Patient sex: M
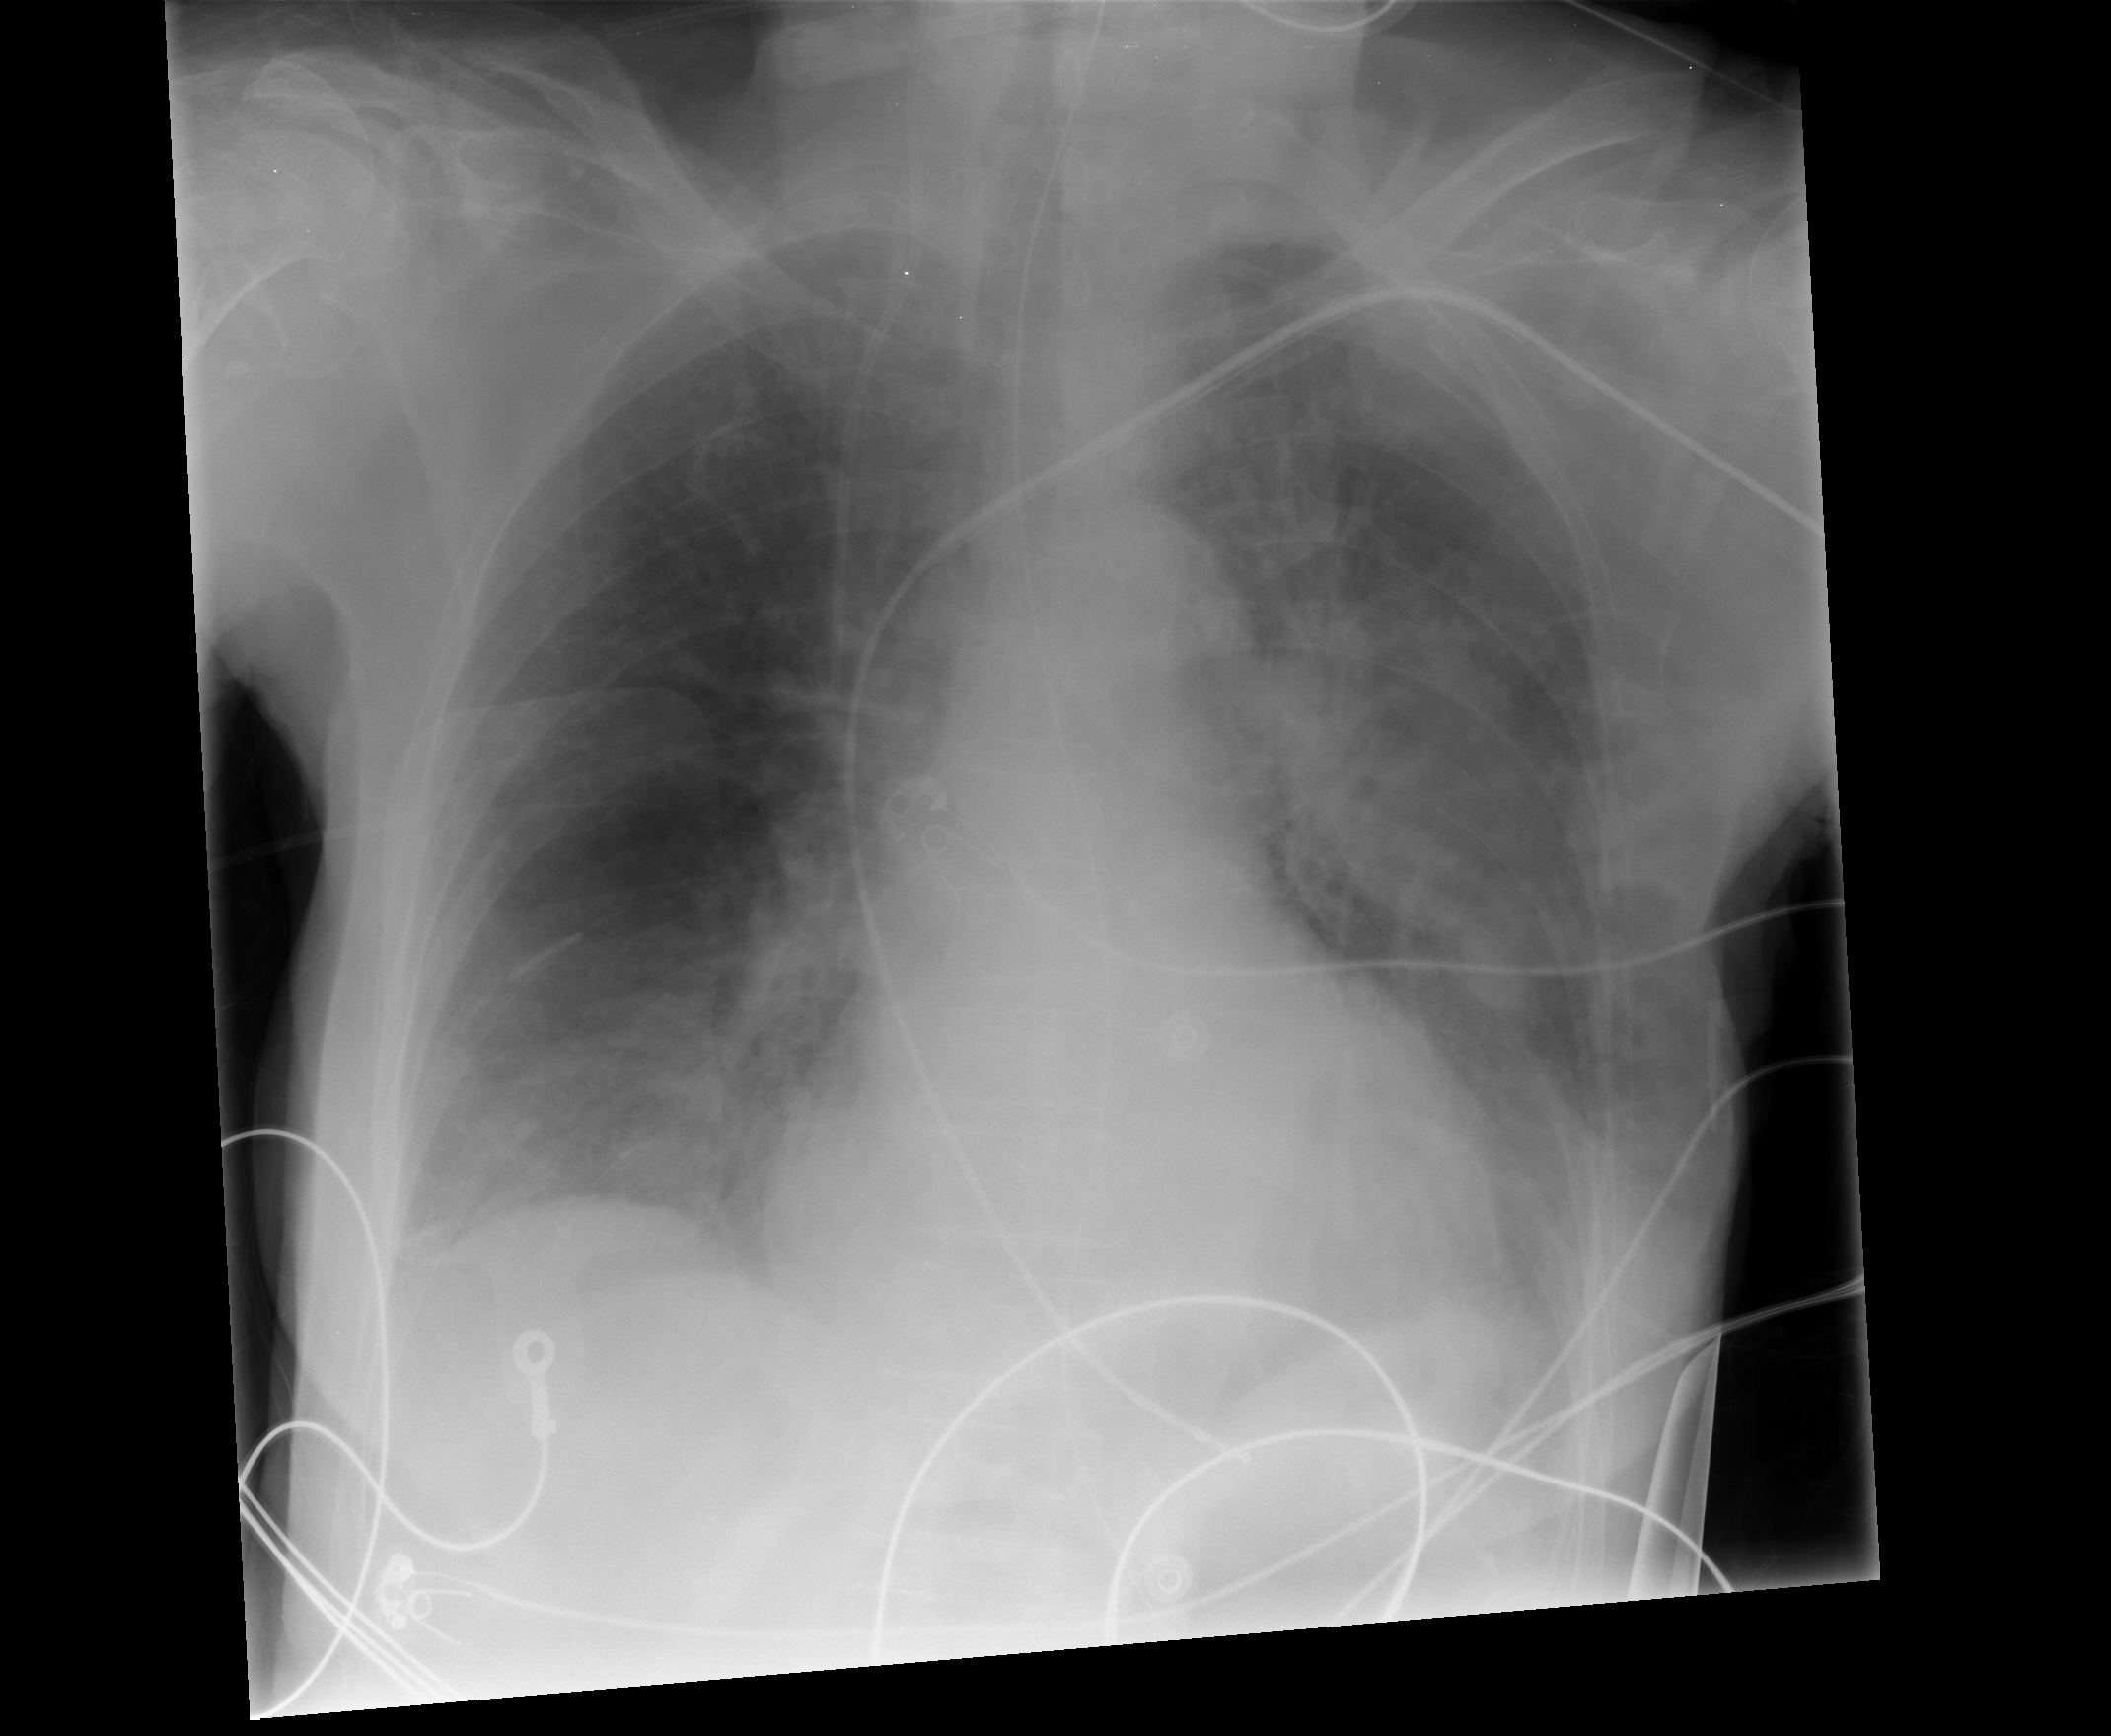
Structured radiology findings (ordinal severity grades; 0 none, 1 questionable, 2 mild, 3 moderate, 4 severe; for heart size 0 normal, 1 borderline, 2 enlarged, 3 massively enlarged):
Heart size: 0
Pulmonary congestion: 2
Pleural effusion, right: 0
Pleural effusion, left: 0
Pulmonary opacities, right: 0
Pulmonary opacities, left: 2
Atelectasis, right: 2
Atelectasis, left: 2